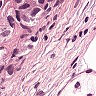
Metastatic tissue present: yes